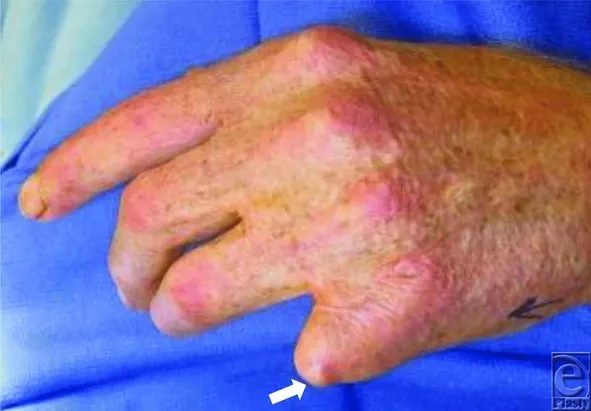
Left small finger amputation site with small round tender mass (white arrow) on ulnar aspect.
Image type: medical_photograph (other_medical_photograph)